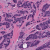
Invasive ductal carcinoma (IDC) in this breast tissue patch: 1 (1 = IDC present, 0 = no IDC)